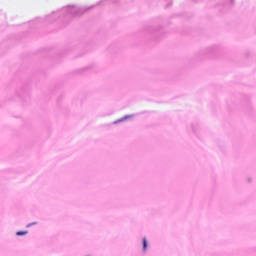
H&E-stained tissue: Breast